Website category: sports
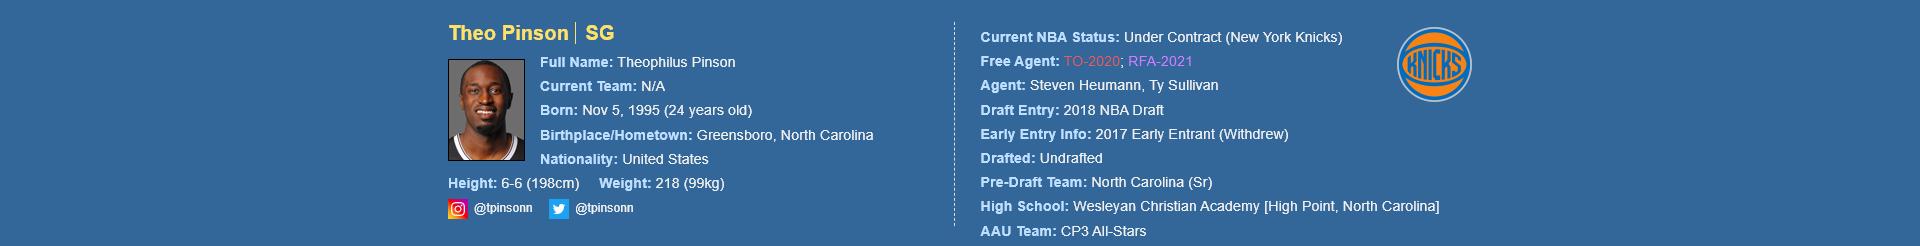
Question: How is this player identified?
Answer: Theo Pinson

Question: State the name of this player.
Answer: Theo Pinson

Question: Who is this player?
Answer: Theo Pinson

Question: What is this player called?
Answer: Theo Pinson

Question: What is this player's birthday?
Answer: Nov 5, 1995

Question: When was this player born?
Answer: Nov 5, 1995

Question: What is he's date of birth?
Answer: Nov 5, 1995

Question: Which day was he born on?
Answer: Nov 5, 1995

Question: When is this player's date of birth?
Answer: Nov 5, 1995

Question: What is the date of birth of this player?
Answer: Nov 5, 1995

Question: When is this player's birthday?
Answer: Nov 5, 1995

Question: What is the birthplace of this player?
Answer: Greensboro, North Carolina

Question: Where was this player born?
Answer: Greensboro, North Carolina

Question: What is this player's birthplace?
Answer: Greensboro, North Carolina

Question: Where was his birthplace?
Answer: Greensboro, North Carolina

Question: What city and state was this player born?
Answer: Greensboro, North Carolina

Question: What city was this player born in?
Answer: Greensboro, North Carolina

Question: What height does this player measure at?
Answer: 6-6 (198cm)

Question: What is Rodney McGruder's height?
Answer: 6-6 (198cm)

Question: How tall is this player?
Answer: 6-6 (198cm)

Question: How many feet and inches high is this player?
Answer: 6-6 (198cm)

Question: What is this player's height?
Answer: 6-6 (198cm)

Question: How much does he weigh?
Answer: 218 (99kg)

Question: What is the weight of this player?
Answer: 218 (99kg)

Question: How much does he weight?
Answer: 218 (99kg)

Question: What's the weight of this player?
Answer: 218 (99kg)

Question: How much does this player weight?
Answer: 218 (99kg)

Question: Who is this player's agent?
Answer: Steven Heumann

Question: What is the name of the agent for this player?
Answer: Steven Heumann

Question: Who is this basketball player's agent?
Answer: Steven Heumann

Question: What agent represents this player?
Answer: Steven Heumann

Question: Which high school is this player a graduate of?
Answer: Wesleyan Christian Academy

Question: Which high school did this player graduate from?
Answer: Wesleyan Christian Academy

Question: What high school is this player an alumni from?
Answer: Wesleyan Christian Academy

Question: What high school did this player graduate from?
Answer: Wesleyan Christian Academy

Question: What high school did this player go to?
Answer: Wesleyan Christian Academy

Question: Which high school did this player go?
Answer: Wesleyan Christian Academy